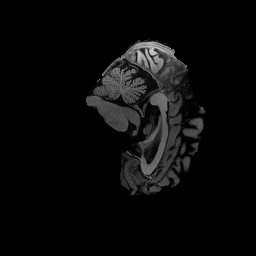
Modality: T1w
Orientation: sagittal
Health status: healthy